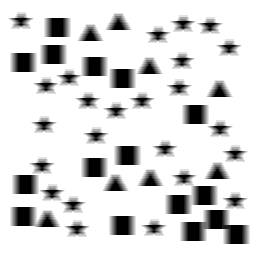
Squares: 16
Triangles: 8
Stars: 24
Total shapes: 48